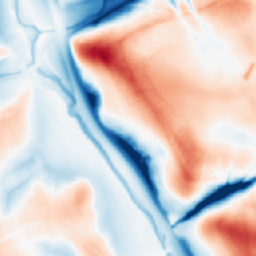
Category: multiscale
Decomposition family: dog
Decomposition parameters: sigma_low: 1
sigma_high: 20
Upsampling method: nearest
Upsampling parameters: scale: 4
Upsampling scale: 4